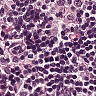
Metastatic tissue present: no